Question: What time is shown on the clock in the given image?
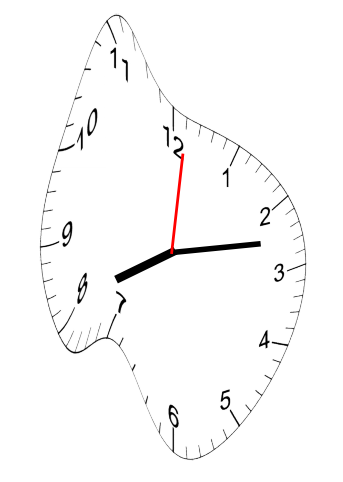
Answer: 08:13:01